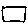
Label: square